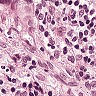
Metastatic tissue present: yes